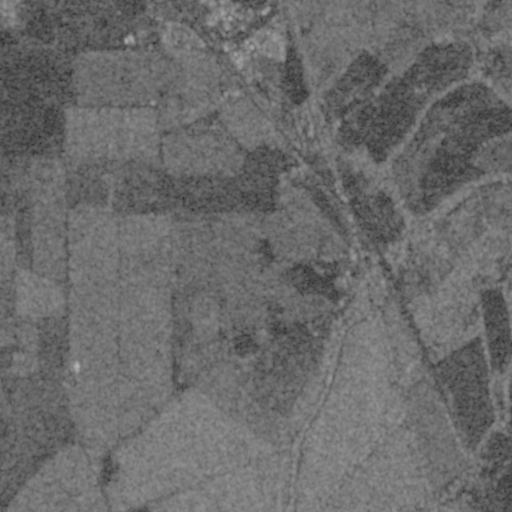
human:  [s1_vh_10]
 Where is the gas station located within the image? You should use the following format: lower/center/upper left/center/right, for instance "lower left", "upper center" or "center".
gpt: The gas station is located in the upper left of the image.
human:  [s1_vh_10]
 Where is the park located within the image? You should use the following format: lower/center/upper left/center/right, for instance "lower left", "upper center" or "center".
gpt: The park is located in the upper center of the image.
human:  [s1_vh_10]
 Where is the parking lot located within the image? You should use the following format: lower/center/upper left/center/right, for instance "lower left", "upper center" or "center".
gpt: The parking lot is located in the upper center of the image.
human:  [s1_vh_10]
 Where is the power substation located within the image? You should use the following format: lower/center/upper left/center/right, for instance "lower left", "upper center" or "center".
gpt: The power substation is located in the upper center of the image.
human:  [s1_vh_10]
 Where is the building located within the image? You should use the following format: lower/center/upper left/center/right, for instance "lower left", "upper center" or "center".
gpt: The building is located in the upper left of the image.
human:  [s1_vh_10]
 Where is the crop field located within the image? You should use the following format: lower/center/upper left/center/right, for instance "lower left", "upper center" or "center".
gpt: There is no crop field in the image.

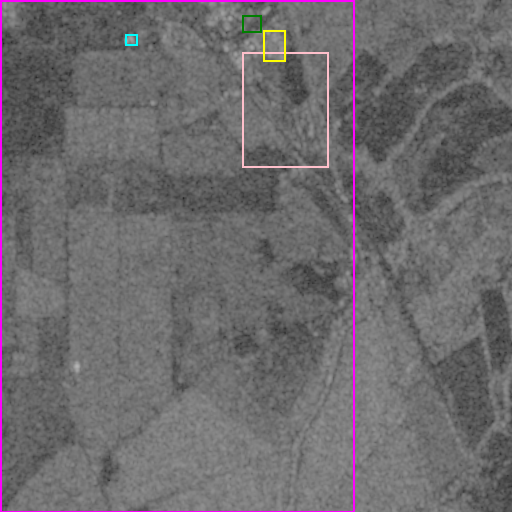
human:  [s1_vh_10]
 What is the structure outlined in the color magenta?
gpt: The structure outlined in magenta is a crop field.
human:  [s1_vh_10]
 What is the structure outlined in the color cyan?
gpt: The structure outlined in cyan is a gas station.
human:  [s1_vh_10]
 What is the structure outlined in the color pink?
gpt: The structure outlined in pink is a park.
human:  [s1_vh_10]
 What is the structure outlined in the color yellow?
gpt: The structure outlined in yellow is a power substation.
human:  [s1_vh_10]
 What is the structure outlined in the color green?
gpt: The structure outlined in green is a building.
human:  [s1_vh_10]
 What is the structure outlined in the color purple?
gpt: There is no purple outline.